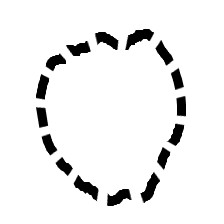
Shape: circle